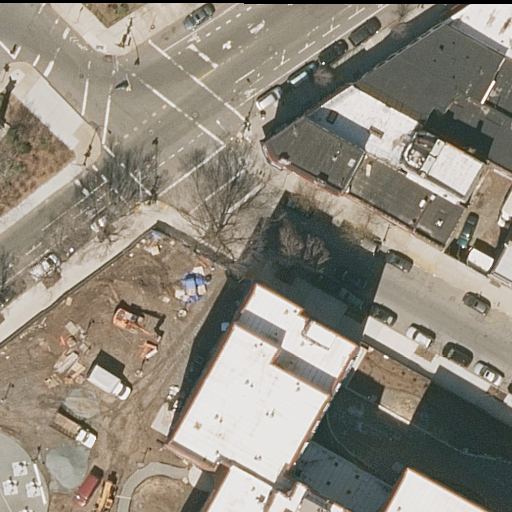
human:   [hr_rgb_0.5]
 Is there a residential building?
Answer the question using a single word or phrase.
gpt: yes

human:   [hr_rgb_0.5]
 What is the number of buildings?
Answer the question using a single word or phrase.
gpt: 8

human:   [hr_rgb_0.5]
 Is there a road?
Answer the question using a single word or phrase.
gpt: yes

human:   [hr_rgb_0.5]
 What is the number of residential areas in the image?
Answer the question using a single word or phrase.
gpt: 1

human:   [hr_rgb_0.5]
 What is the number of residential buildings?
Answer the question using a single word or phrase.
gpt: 8

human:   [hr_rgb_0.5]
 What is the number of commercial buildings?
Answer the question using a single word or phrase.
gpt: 0

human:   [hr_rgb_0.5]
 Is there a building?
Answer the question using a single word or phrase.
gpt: yes

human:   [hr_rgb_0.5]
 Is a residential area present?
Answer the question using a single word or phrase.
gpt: yes

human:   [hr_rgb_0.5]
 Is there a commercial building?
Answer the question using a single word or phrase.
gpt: no

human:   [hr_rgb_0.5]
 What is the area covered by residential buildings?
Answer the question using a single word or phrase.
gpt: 3051m2

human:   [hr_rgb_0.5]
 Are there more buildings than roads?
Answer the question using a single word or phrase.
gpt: yes

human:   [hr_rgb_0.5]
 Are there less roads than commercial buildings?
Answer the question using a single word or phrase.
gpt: no

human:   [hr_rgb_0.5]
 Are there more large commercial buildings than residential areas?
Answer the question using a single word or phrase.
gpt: no

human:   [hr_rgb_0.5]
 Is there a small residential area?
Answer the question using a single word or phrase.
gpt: yes

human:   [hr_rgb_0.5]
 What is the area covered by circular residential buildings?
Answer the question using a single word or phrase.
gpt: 0m2

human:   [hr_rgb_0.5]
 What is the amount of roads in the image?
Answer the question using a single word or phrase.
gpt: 4

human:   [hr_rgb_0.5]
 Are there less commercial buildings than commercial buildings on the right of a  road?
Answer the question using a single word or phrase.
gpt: no

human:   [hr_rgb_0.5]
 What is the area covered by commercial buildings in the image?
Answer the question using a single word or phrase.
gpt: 0m2

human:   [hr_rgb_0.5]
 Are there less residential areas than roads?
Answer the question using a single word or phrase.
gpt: yes

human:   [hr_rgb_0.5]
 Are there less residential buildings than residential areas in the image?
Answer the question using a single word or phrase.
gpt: no

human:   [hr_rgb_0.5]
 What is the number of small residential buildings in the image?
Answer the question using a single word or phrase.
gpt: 3

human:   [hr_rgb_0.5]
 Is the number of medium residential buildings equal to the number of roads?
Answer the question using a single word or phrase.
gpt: no

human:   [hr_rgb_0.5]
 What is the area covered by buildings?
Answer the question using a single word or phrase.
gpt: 3051m2

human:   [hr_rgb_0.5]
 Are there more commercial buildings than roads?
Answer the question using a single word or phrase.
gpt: no

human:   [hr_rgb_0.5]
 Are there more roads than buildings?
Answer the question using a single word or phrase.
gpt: no

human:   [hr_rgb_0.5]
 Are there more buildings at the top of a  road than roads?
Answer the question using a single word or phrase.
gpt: yes

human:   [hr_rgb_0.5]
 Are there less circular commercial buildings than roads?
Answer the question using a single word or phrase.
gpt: yes

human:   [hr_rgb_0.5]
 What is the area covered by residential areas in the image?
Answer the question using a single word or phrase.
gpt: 26m2

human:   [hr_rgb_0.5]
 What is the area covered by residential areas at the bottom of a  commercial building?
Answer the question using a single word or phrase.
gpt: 0m2

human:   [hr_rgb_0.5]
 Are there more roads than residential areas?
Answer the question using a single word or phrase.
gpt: yes

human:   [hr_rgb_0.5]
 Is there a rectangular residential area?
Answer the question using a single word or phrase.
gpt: yes

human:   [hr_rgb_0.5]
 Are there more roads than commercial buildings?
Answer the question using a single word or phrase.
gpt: yes

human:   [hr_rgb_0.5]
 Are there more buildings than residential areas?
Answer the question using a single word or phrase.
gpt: yes

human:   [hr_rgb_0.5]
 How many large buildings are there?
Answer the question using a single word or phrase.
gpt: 2

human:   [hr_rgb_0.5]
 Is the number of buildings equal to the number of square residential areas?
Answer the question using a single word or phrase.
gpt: no

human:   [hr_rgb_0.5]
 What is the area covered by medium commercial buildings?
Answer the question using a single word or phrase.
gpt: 0m2

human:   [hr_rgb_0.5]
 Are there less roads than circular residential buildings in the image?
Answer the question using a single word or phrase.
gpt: no

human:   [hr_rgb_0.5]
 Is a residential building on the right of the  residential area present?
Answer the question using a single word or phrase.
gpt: yes

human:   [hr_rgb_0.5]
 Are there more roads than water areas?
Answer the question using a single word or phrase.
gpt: yes

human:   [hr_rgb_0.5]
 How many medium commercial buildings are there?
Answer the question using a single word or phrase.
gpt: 0

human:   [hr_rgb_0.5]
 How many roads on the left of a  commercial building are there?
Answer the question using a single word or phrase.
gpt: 0

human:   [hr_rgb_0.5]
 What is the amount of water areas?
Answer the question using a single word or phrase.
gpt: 0

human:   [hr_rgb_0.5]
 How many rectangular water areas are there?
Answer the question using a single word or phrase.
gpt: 0

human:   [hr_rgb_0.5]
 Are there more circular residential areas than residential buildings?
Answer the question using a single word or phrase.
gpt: no

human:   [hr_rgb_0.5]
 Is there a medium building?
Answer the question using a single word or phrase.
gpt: yes

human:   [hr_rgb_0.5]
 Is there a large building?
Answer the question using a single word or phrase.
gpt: yes

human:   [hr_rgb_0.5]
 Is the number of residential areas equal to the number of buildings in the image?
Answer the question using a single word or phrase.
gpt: no

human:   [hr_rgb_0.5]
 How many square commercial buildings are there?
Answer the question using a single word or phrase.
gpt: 0

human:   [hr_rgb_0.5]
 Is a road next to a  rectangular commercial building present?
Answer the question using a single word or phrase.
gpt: no

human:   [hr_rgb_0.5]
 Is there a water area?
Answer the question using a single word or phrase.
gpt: no

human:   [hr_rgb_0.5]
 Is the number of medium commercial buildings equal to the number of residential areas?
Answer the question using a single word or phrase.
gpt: no

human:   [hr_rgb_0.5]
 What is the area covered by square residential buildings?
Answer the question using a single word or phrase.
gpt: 0m2

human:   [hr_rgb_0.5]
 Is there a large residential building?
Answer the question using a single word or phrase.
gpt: yes

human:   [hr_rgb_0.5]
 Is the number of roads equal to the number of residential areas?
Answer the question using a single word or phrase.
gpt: no

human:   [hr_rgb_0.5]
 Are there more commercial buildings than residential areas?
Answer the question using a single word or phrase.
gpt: no

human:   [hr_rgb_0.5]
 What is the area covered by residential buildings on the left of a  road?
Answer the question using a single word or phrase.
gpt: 0m2

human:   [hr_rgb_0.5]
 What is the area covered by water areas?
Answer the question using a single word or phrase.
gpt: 0m2

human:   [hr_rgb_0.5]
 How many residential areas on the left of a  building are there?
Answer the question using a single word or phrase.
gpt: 1

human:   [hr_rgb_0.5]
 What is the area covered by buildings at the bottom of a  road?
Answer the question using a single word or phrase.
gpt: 2423m2

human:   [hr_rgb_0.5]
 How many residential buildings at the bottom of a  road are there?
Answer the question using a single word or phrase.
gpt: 5

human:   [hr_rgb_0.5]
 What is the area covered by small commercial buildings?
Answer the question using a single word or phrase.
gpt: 0m2

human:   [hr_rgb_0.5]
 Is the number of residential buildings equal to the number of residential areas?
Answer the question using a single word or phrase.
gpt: no

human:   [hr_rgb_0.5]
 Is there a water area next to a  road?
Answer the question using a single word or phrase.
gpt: no

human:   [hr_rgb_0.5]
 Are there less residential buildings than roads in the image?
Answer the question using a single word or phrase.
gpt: no